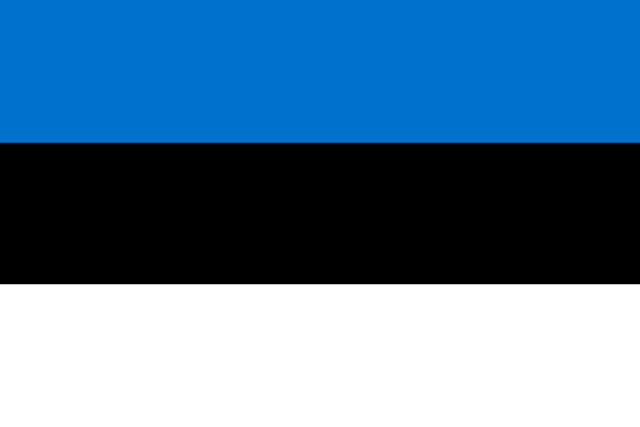
Country: Estonia
Country code: ee